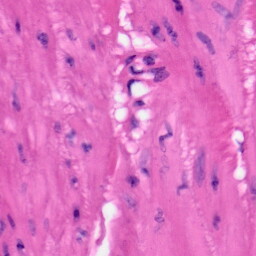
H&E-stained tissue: Skin